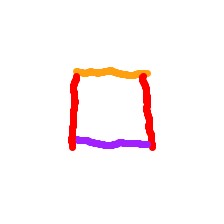
Shape: square